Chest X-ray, AP view. Patient: 24 years old, sex M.
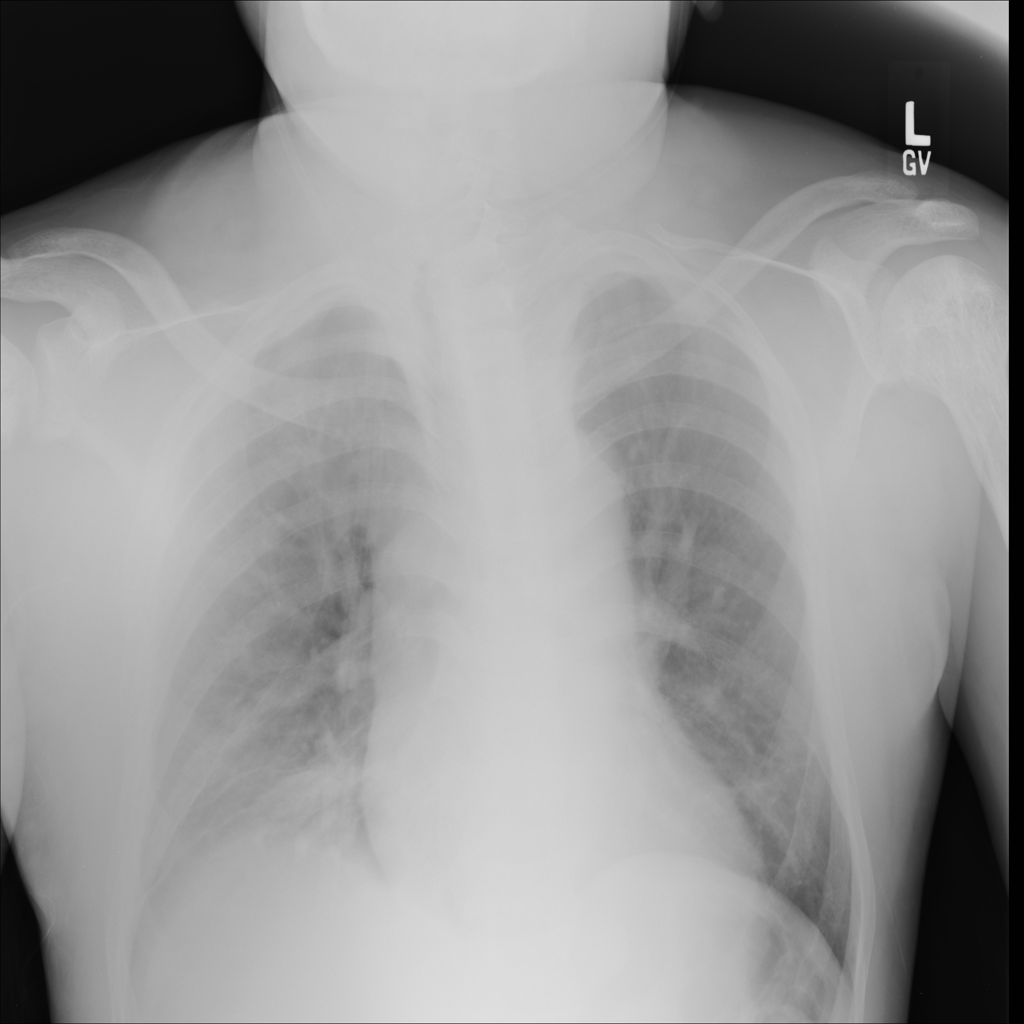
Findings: Atelectasis